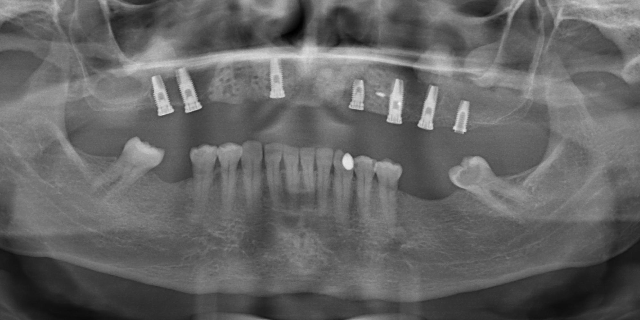
adult